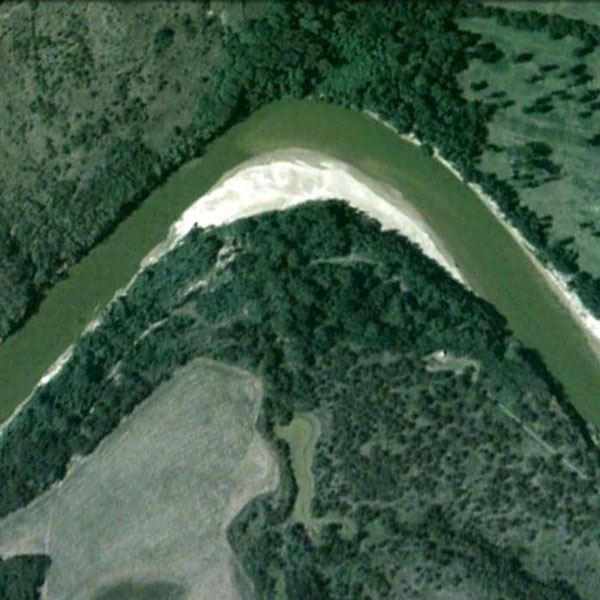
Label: River